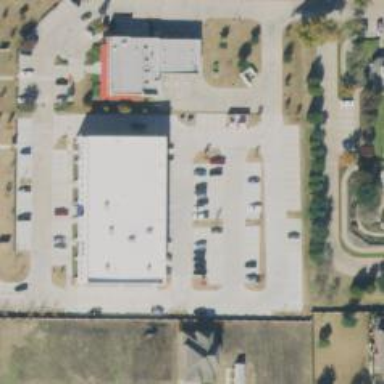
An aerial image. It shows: Healthcare clinic.